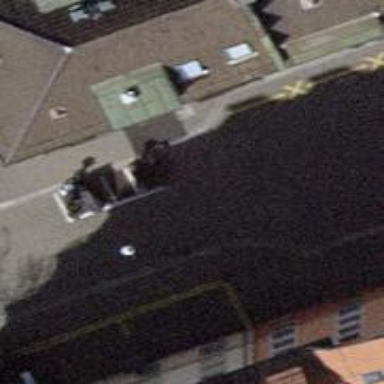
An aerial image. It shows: Bicycle parking area.